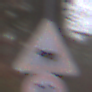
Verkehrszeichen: ViehtriebRechts
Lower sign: Geschwindigkeit70
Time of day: Midday
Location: Outdoor (Nature)
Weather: Overcast
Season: Autumn
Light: Natural